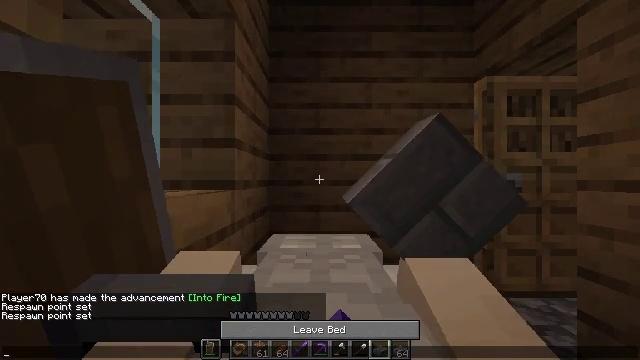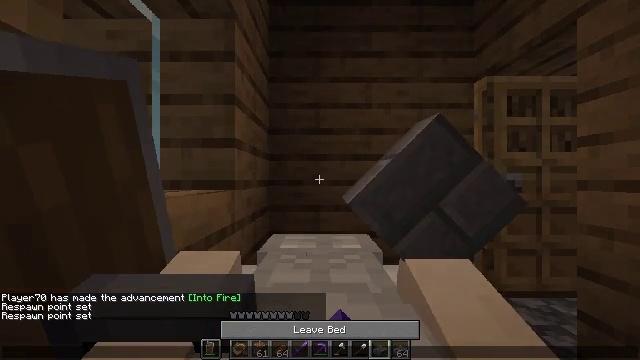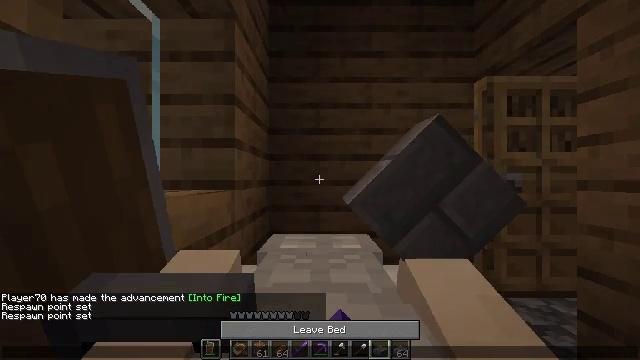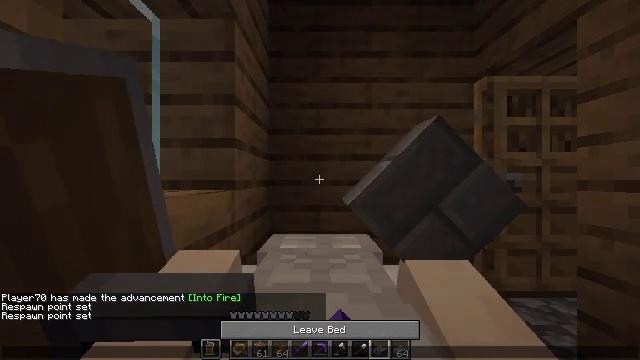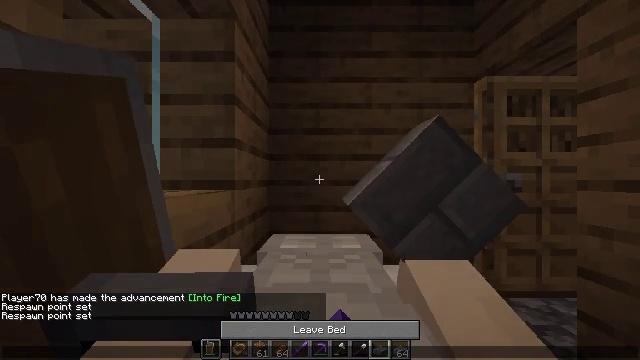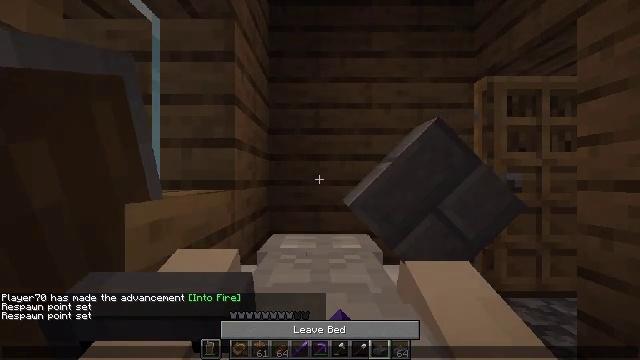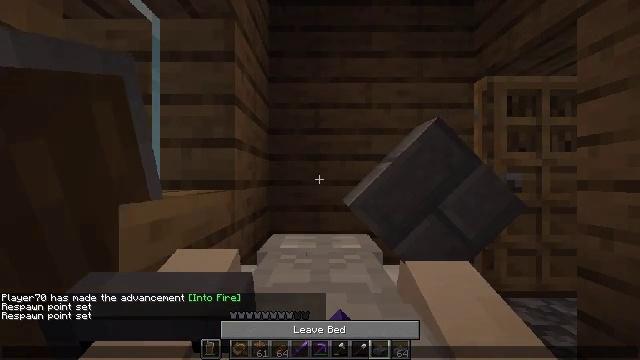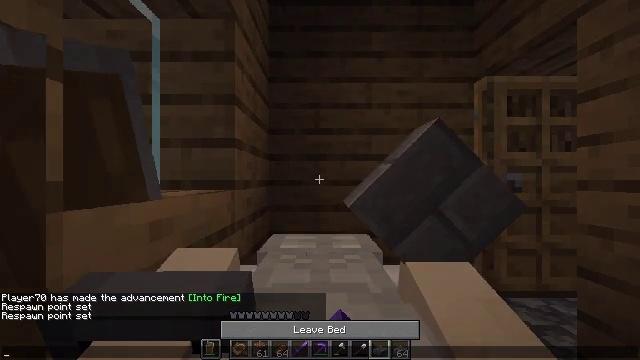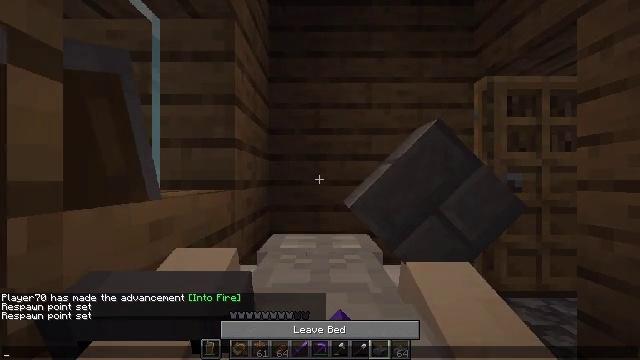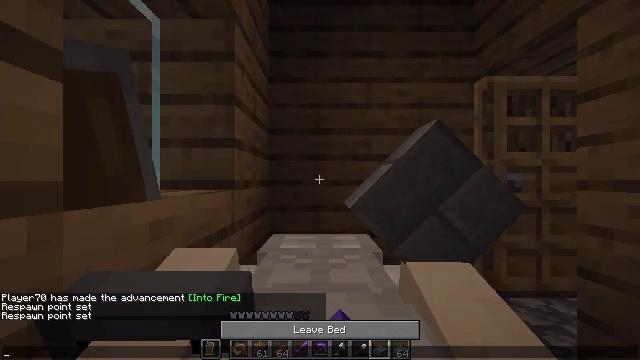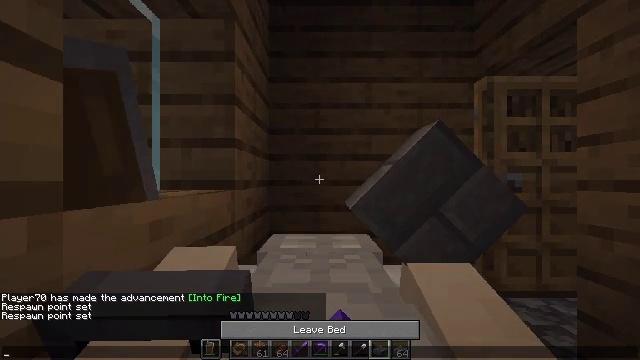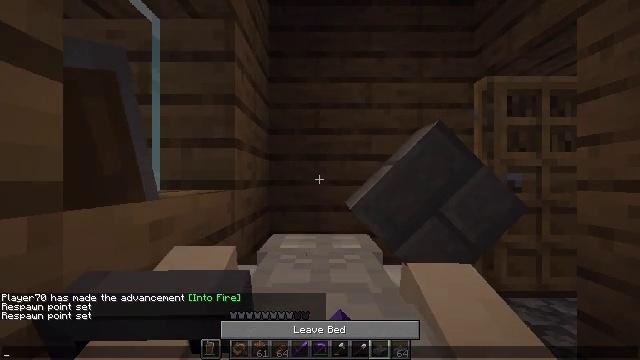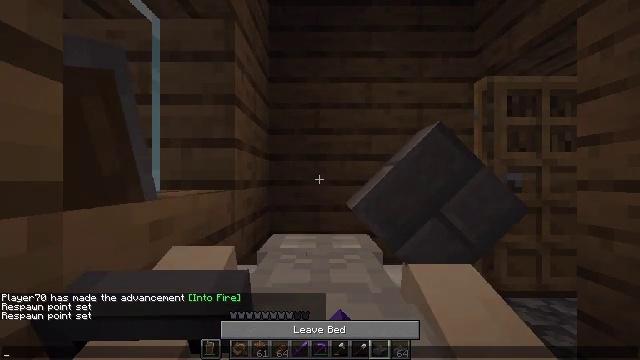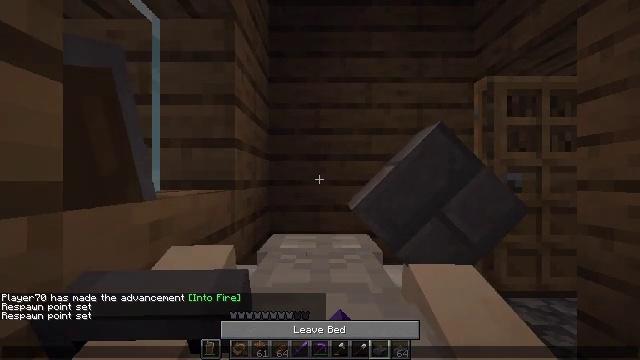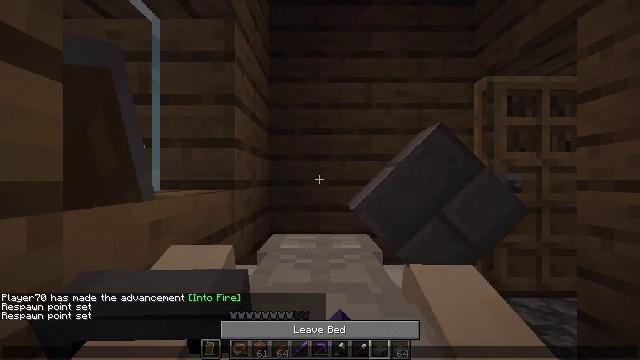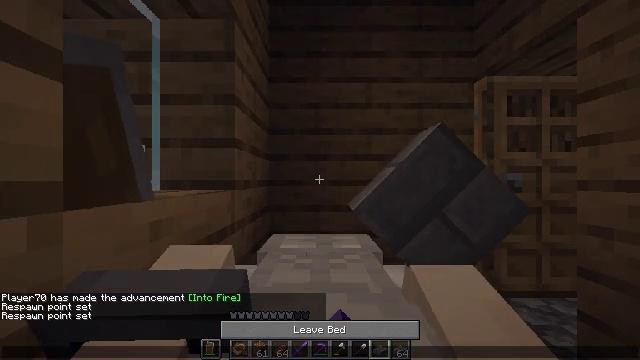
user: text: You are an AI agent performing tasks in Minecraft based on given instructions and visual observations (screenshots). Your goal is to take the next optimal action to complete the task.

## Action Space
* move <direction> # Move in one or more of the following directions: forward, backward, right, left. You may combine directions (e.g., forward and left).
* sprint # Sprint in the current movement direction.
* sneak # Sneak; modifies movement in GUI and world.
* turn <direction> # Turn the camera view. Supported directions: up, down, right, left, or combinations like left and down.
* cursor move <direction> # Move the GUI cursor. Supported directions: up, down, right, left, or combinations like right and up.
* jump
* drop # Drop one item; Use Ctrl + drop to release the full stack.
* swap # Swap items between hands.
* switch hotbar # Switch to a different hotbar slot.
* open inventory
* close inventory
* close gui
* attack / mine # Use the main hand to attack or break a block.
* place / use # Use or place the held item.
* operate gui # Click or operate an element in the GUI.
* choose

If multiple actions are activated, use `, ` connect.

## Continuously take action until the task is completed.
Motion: motion action
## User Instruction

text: Mine stone brick slab from the floor.
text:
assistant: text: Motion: no_op
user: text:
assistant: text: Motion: no_op
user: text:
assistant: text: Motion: no_op
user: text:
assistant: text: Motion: no_op
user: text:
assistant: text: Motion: no_op
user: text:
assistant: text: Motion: no_op
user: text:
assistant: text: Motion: no_op
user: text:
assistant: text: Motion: no_op
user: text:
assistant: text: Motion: no_op
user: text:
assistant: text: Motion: no_op
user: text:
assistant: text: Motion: no_op
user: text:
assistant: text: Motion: no_op
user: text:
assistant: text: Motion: no_op
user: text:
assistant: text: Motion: no_op
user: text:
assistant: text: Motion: no_op
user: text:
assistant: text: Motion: no_op
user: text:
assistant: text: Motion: no_op
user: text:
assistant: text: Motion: no_op
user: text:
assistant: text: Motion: no_op
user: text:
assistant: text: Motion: turn right and up
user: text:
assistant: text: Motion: turn up
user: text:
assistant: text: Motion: turn left
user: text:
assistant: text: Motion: no_op
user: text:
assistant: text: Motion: no_op
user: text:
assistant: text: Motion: no_op
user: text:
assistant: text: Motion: no_op
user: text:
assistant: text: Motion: no_op
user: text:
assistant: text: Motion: no_op
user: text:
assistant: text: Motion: no_op
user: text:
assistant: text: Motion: no_op